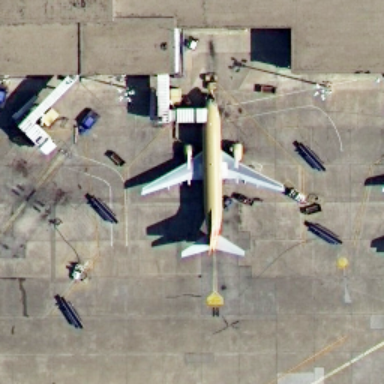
There is a beige airplane in the airport .